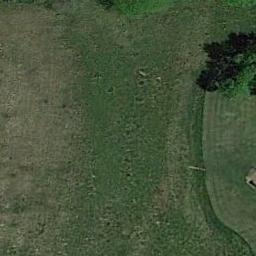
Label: meadow